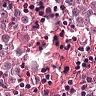
Metastatic tissue present: yes